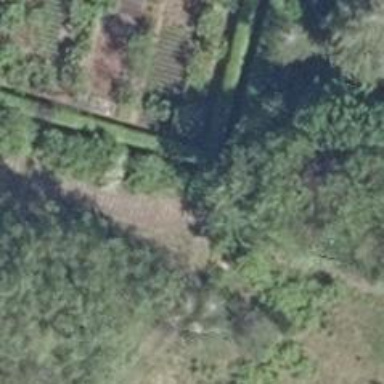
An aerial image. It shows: Historic railway embankment.